Question: What I need right now is some step-by-step guidance on setting up a new test device. Just got a new iPad Air and need to set it up to test with. I've done all the registration setup in the Apple dev console, and am told there's a way of getting XCode to automatically do the rest, but I get lost there. Or maybe there's a better way, I don't know.
I believe my next moves involve the Provisioning Profile settings in my Project Build Settings area, to better allow XCode to auto-update the new device. If I could get a hand on what to do from here, I'd appreciate it.
I've attached a screen shot of that area to show the current settings.

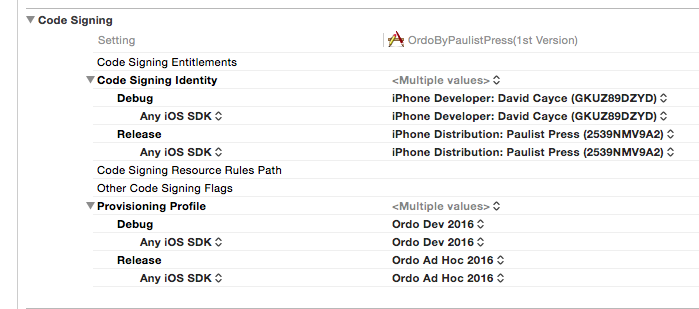
Answer: Here is how manual generation works. I usually goes for that one, sometimes Xcode bugs with automatic generation (creating a tons of them, especially when you use more complex setup including team working with different repos or/and Xcode server)
1/ Add device UDID on your developer console (developer.apple.com / iOS dev center)
2/ Go to provisioning profile section edit your provisioning profile (or create one if you do not have one, you might have to create a certificat first if you do not have one, but everything is well explained in that section). Select devices that you registered
3/ Download your newly (re)generated profile. Double click on it to open it with Xcode
4/ On Xcode > Preferences, find out your developer account and refresh all provisioning profiles (There is a refresh button)
5/ Go to your project settings under provisioning profiles, select your profile. (When you regenerate profil, the previous one will be displayed there only by its serial number as he disappeared from disk)